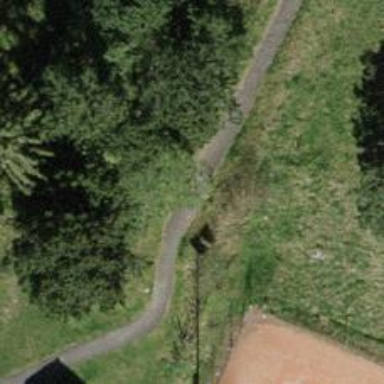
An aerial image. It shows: Cycle barrier.